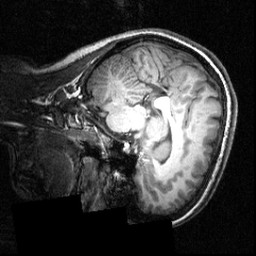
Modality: T1w
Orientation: sagittal
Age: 18
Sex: female
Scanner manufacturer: siemens
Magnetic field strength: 3.951 T
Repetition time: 1.5 s
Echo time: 0.00335 s